Field crop: tomato
Growth stage: 1
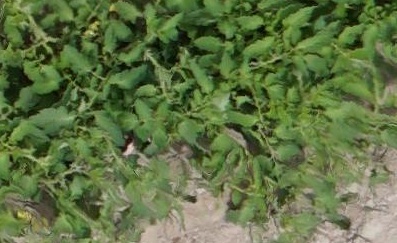
Species: tomato